Interaction volume radius: 10 \u00c5
Interaction volume height: 30 \u00c5
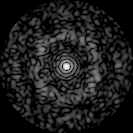
Disorder parameter: 0.7715